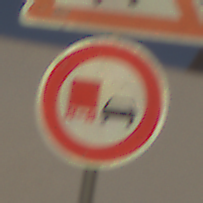
Verkehrszeichen: UeberholverbotKraftfahrzeuge
Zusatzzeichen oben: Gegenverkehr
Umgebung: Outdoor, Urban
Tageszeit: MorningAfternoon
Wetter: Clear
Licht: Natural
Jahreszeit: NotSpecified
Kontrast: HighContrast